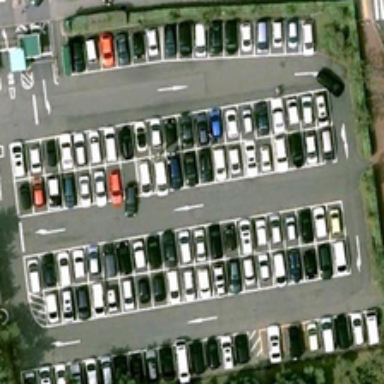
Many green trees are around a parking lot with many cars .